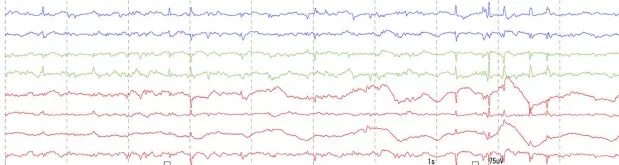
Preoperative and follow-up scalp EEGs. 12-months after surgery] showed decreased spike frequency, and some small spikes were found to be limited to one hemisphere. However, large spikes were always bilaterally synchronized. Bipolar montages: blue traces are left (F3-C3, C3-O1, F3-T3, T3-O1), greens are midline (Fz-Cz, Cz-Pz), and reds are right (F4-C4, C4-O2, F4-T4, T4-O2). Sensitivity = 15 muV, Time constant = 0.1, High-cut filter = 60 Hz, AC filter = ON.
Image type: electrography (eeg)